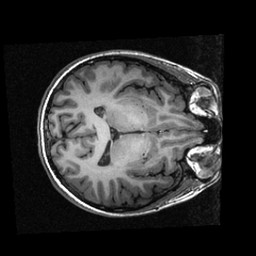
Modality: T1w
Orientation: axial
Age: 23
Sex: female